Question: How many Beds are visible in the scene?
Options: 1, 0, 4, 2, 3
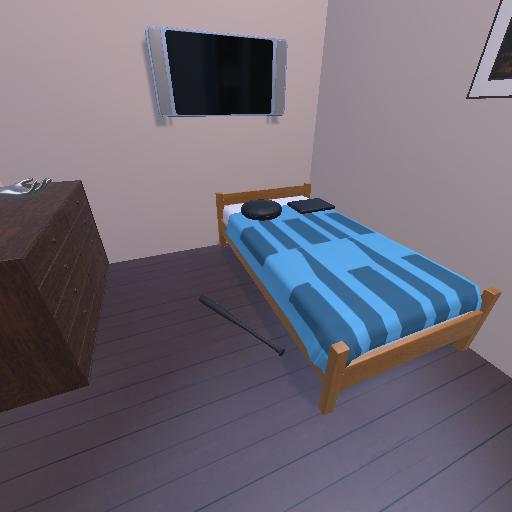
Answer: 1